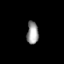
Tissue: prostate
Cell type: T cells
Senescence score: 0.2793
Nuclear area (px): 256
Mean DAPI intensity: 154.969